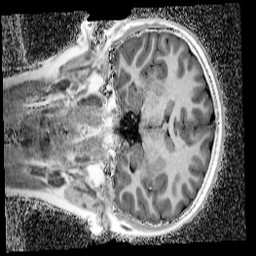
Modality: UNIT1_denoised
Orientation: coronal
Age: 10
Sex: female
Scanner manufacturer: siemens
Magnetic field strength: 3 T
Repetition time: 4 s
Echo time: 0.00299 s